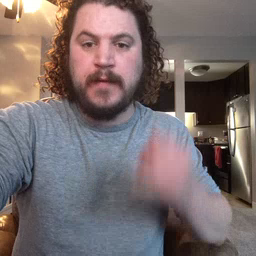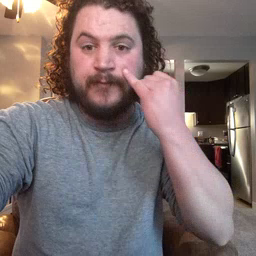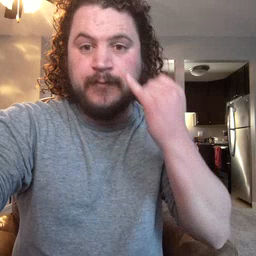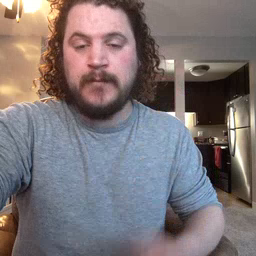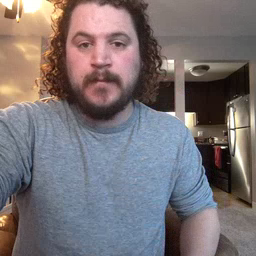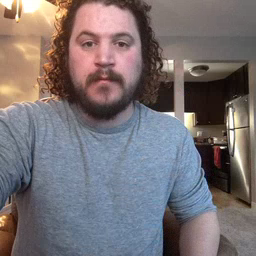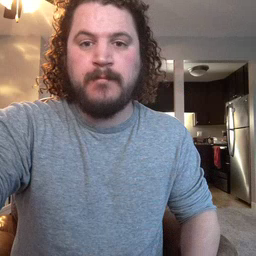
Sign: if